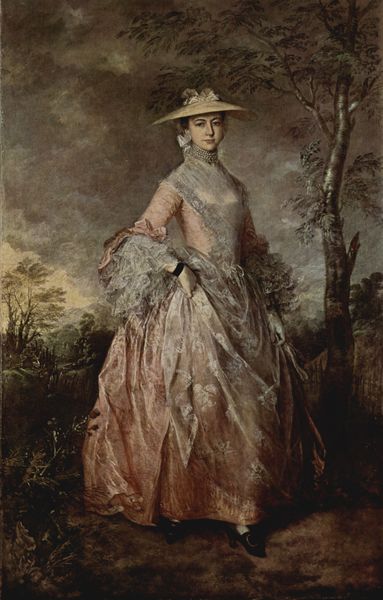
Titel: Porträt der Mary Countess Howe
Künstler: Thomas Gainsborough
Standort: London
Institution: Gallery Iveagh Bequest
Schlagwörter: baum, berg, dunkel, gemälde, gewitter, hand, himmel, laub, schatten, weiß, wolken, bäume, landschaft, mädchen, ocker, äste, abend, braun, frankreich, frau, grau, hell, hut, kleid, licht, nacht, nase, pastell, schwarz, blick, dame, gras, park, schal, weg, wiese, wolke, rock, jung, arm, arme, falten, gesicht, kragen, lang, mensch, spitze, bildnis, portrait, porträt, ast, birke, erde, natur, gehen, sonne, sträucher, boden, figur, spitzen, pflanzen, england, gainsborough, rosa, seide, bewölkt, taille, brüste, düster, schuhe, tütü, romantik, sturm, kopftuch, strohhut, ernst, melancholisch, rüsche, rüschen, halsschmuck, transparenz, schnalle, fuss, gewitterwolken, heiter, schuh, ganzkörper, ganzfigur, armband, moor, angewinkelt, englisch, ballkleid, bodenlang, jahrhundert, epoche, titten, tüt, faten, grauer hintergrund, adrett, gainsbourough, grasd, gainnsborogh, gainsborogh, rüschenkleid, gainsbourg, engländerin, frau hut, düstere landschaft, jadn, 17.